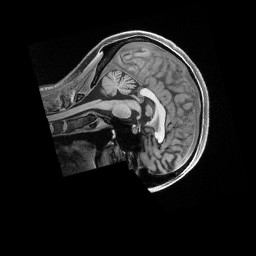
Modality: T1w
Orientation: sagittal
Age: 32
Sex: female
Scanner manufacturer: siemens
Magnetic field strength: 3 T
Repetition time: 2.5 s
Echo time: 0.00296 s